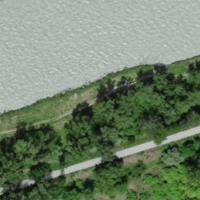
EUNIS habitat code: 24
Species observed at this site:
Prunus mahaleb